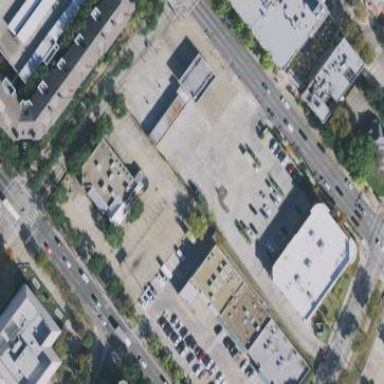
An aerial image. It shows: Retail building.